Question: I have a small Akka application that passes many messages between its actors and each actor does some calculations on the data it receives. What I want is to profile this application in order to see which parts of the code take up most time and so on.
I tried VisualVM but I cannot really understand what's going on. I added a picture of the profiler output.
My questions are
- - - -

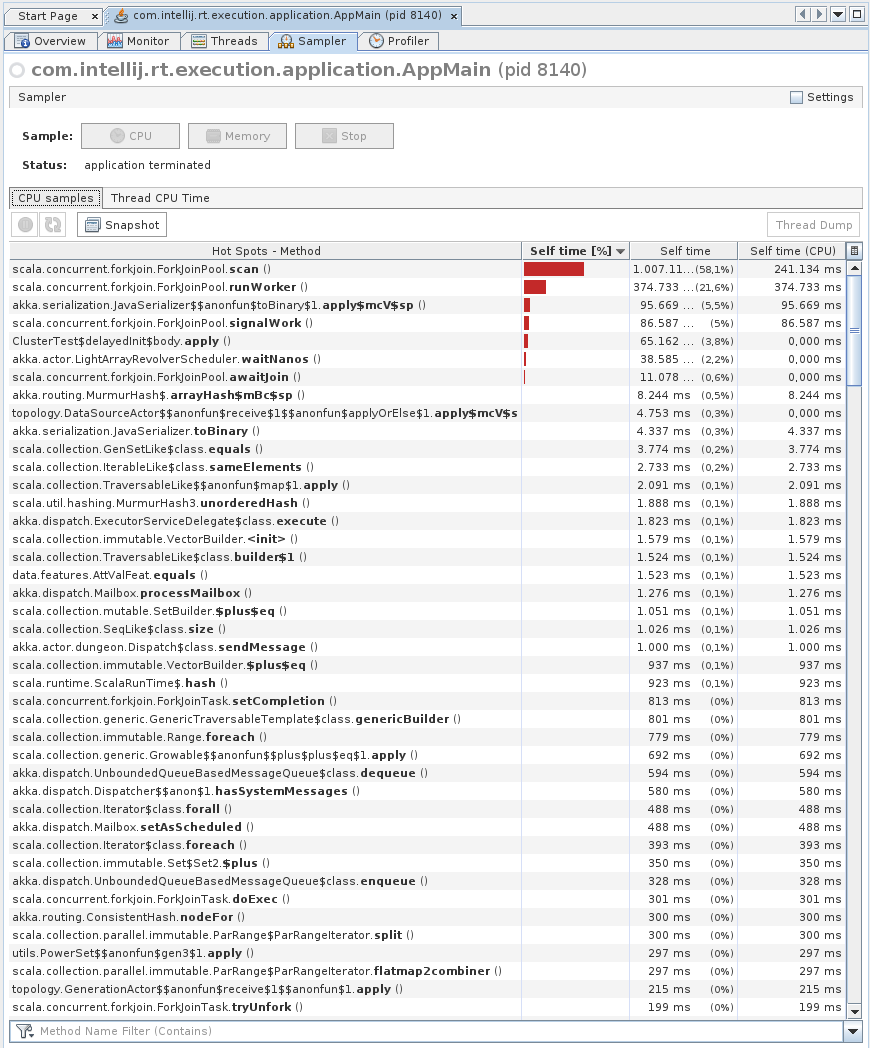
Answer: - 'scala.concurrent.forkjoin.ForkJoinPool.scan()''sun.misc.Unsafe.park'<URL> to understand what it can and how to achieve that.